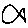
Label: fish